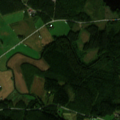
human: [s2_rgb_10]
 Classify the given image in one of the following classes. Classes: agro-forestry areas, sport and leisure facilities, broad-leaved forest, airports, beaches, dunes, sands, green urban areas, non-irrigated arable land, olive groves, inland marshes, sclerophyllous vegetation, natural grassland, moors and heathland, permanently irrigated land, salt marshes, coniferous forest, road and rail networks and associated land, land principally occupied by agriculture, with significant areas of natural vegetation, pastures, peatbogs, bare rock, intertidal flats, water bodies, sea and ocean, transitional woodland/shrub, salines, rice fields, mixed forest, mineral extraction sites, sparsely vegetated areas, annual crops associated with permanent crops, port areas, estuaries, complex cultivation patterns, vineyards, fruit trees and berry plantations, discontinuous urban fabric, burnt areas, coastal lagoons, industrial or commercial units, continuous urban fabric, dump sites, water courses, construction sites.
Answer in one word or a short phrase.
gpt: non-irrigated arable land, land principally occupied by agriculture, with significant areas of natural vegetation, mixed forest, water bodies